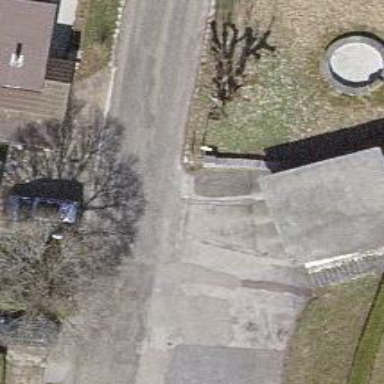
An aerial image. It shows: Bus stop with platform for public transport.